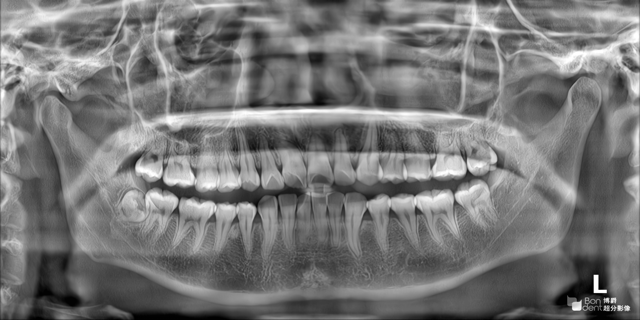
adult